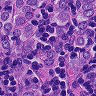
Metastatic tissue present: yes